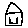
Label: house